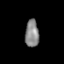
Tissue: prostate
Cell type: B cells
Senescence score: 0.7086
Nuclear area (px): 370
Mean DAPI intensity: 134.408